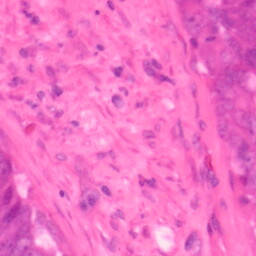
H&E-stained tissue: Colon